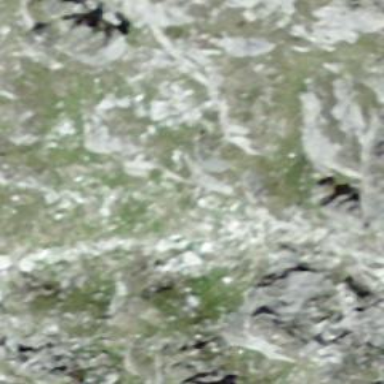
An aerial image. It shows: Cliff in nature.